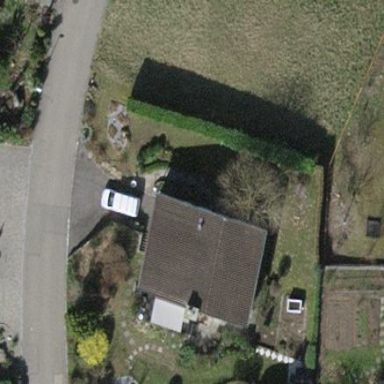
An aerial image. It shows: Detached building.